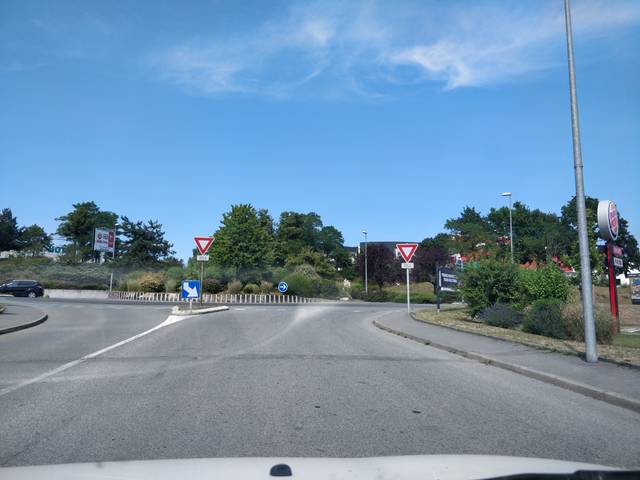
Region: France
Coordinates: 48.112, -1.589